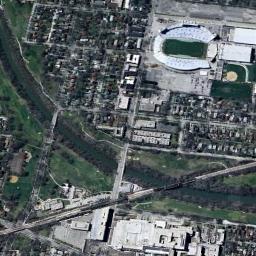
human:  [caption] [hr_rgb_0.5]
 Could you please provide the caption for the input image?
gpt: The stadium is on the grass next to some buildings and a river .

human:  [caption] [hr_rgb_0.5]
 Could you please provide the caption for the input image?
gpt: The circular stadium was built between residential areas, Next to the river .

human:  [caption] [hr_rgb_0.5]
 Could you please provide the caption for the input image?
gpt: This oval stadium has dense residential areas on three sides .

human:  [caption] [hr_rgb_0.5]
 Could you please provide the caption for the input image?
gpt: Many buildings of different shapes are beside the stadium .

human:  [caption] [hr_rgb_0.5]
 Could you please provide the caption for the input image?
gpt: There are many buildings around the stadium .